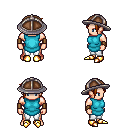
a pixel art fantasy rpg character, male body template, human, light skin, teal tunic, white pants, brunette pixie cut hairstyle, chain helm, leather bracers, gold boots, four views (front, back, left, right), 2x2 character sprite sheet, small pixel art, hard edges, no anti-aliasing